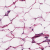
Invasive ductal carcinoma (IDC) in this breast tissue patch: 0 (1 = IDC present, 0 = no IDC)